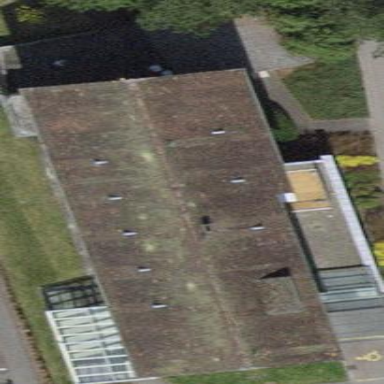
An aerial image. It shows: Hospital building.